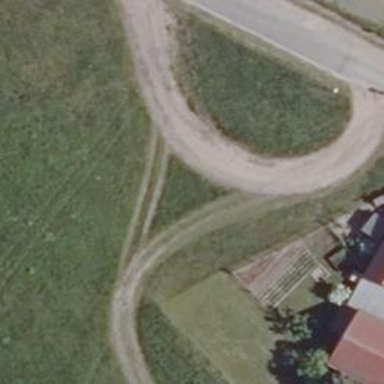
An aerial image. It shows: Track road with grade4 tracktype.